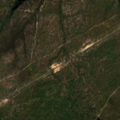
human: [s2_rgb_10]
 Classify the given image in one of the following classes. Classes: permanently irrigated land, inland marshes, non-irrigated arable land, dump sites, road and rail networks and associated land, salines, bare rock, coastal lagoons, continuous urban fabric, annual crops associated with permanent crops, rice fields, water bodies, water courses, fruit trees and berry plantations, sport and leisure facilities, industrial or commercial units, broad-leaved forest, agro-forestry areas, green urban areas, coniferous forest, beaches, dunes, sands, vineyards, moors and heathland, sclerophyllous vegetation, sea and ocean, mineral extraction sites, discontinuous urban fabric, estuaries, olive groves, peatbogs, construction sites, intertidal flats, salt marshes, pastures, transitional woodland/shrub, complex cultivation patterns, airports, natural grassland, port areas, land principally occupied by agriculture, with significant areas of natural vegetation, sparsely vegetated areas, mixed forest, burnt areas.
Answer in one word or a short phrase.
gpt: broad-leaved forest, mixed forest